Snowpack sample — Loveland Pass, Silver Plume, Colorado, USA (2/11/26, 12:00 PM MST)
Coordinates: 39.663, -105.886
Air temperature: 35 °F
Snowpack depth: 82 cm
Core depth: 10 cm
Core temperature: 15.8 °F
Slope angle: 13°, slope face: 12°
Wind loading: high
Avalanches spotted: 1
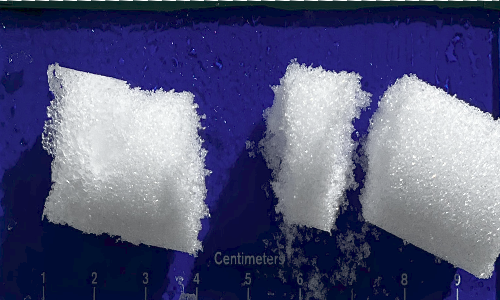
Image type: core
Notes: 1 small avalanche spotted on the north side of the bowl, lots of wind loading